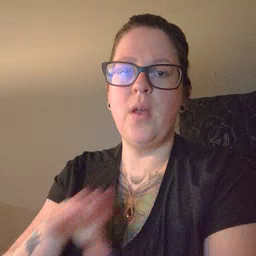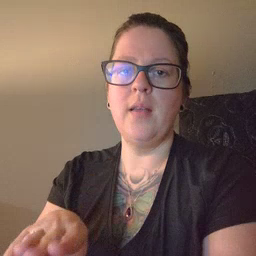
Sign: quiet